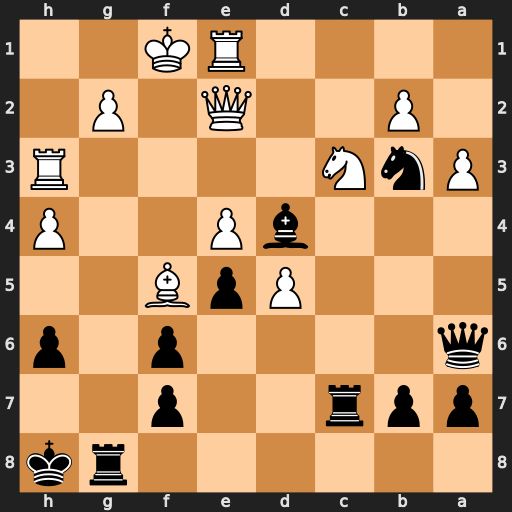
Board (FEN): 6rk/ppr2p2/q4p1p/3PpB2/3bP2P/PnN4R/1P2Q1P1/4RK2
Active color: b
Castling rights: -
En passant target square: -
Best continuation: Nd2#